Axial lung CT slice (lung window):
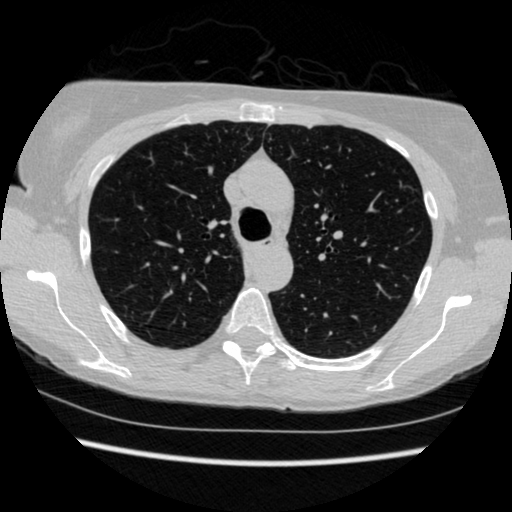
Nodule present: no